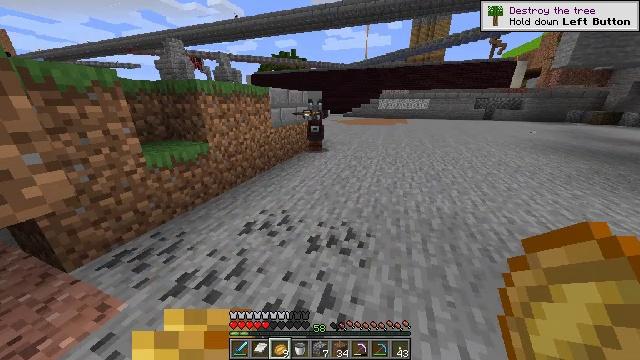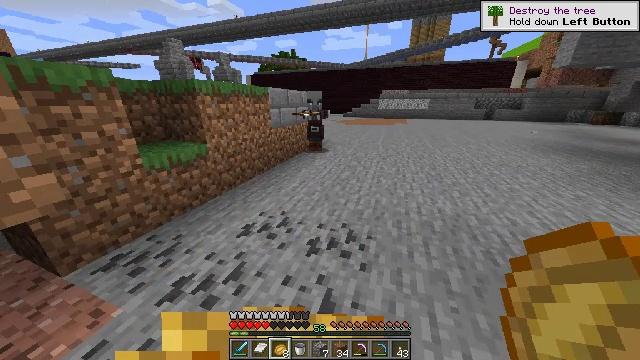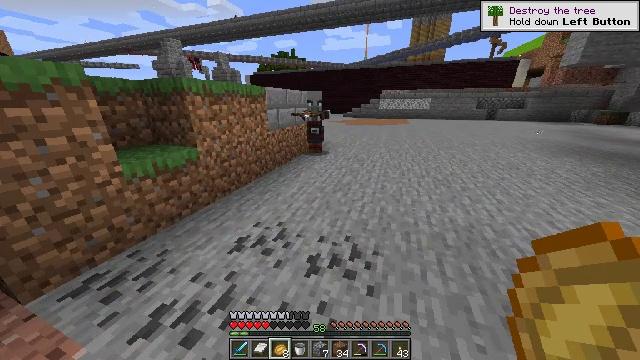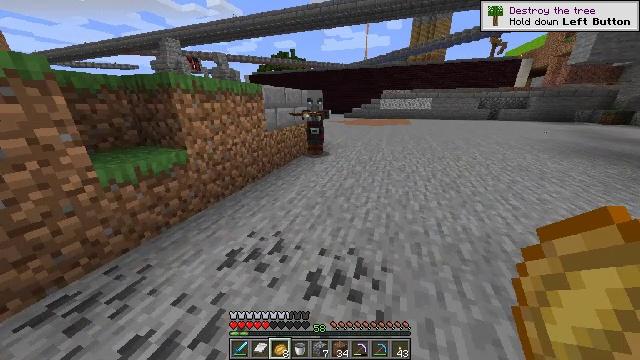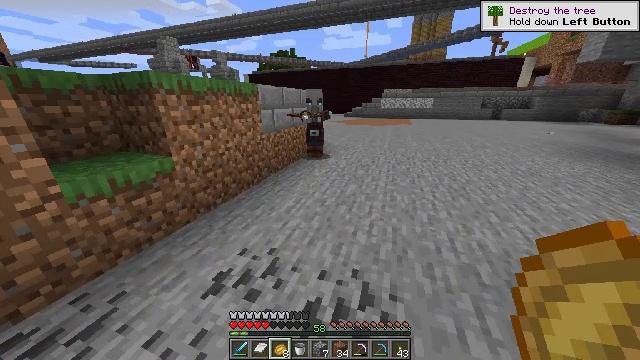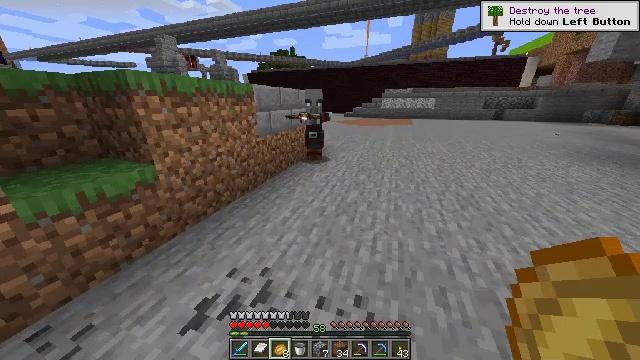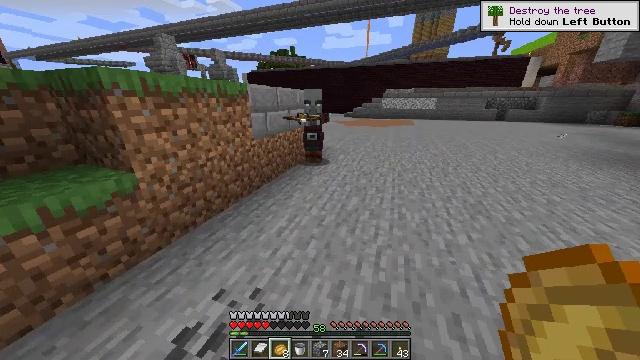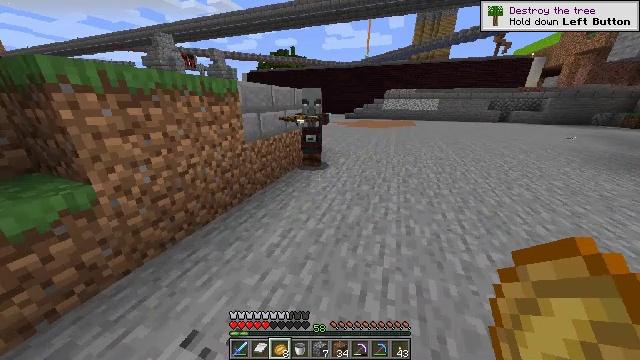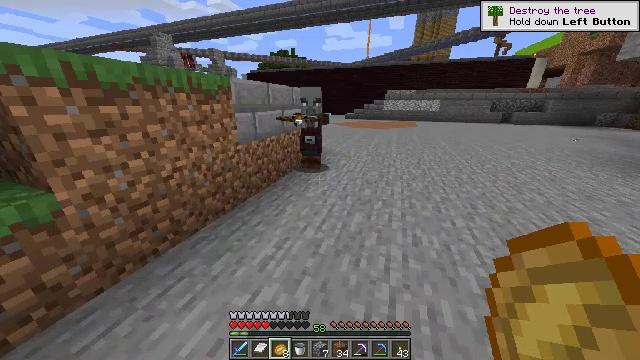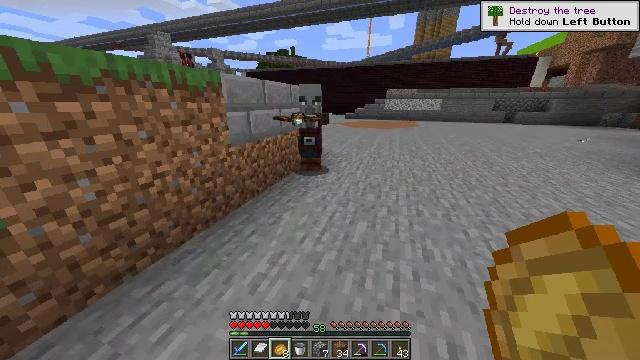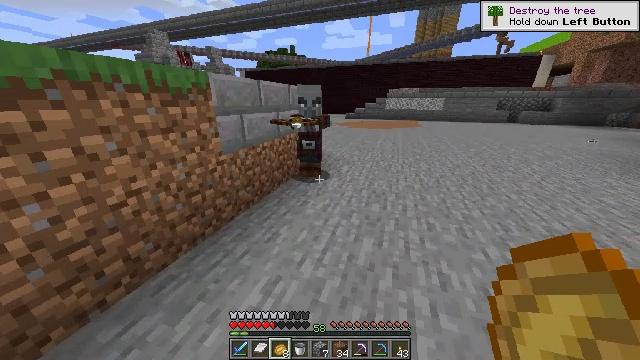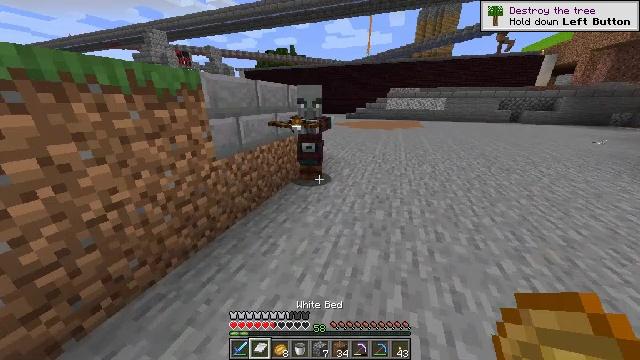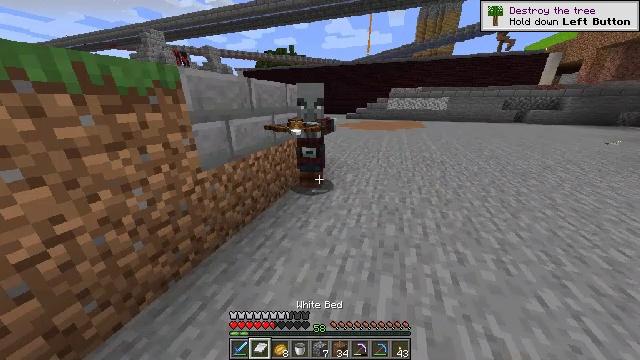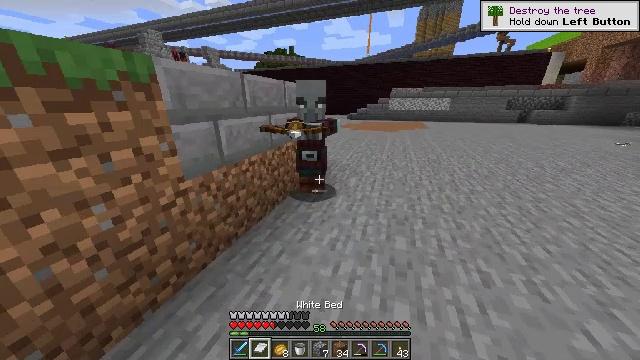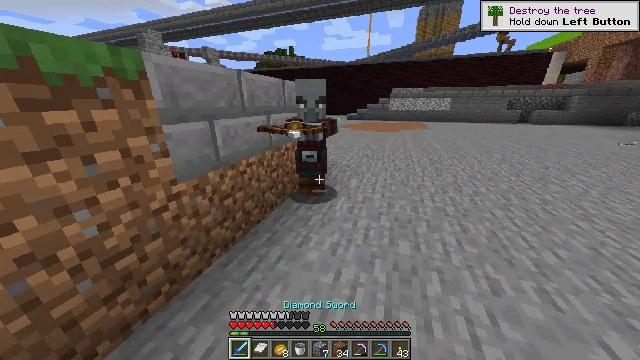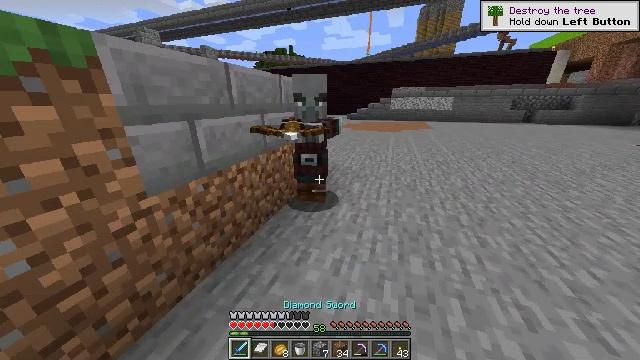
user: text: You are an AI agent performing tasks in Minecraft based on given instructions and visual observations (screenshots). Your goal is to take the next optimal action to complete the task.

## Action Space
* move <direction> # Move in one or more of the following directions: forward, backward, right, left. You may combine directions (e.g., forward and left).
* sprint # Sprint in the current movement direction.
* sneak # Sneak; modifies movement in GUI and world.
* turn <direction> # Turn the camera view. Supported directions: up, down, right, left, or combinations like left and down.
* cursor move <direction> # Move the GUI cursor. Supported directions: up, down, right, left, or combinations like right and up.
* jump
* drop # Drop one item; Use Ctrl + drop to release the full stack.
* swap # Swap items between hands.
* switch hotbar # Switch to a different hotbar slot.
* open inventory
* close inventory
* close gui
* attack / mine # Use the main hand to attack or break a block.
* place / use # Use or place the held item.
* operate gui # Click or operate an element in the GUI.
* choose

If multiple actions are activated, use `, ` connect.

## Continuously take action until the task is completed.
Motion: motion action
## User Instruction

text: Kill a pillager.
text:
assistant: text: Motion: move forward, use / place
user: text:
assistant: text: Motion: move forward, use / place
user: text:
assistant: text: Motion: move forward, use / place
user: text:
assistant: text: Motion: move forward, use / place
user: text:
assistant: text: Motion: move forward, use / place
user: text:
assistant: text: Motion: move forward, use / place
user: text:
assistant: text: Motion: move forward, use / place
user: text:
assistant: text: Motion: move forward, use / place
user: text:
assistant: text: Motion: move forward
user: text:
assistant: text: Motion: move forward
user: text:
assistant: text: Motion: move forward
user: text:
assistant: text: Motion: move forward
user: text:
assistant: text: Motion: move forward
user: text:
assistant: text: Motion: move forward
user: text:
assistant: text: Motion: move forward
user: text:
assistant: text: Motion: move forward
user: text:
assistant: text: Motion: move forward
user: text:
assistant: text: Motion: move forward
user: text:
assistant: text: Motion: move forward
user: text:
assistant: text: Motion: no_op
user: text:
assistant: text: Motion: turn left and down
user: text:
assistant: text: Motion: turn left and down
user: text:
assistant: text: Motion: no_op
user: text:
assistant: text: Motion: jump
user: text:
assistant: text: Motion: jump
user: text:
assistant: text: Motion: jump
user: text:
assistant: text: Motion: turn right, jump
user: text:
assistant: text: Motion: move forward, turn right, jump
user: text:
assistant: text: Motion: move forward, turn right, jump
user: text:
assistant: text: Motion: move forward, jump